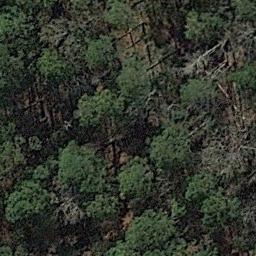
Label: forest